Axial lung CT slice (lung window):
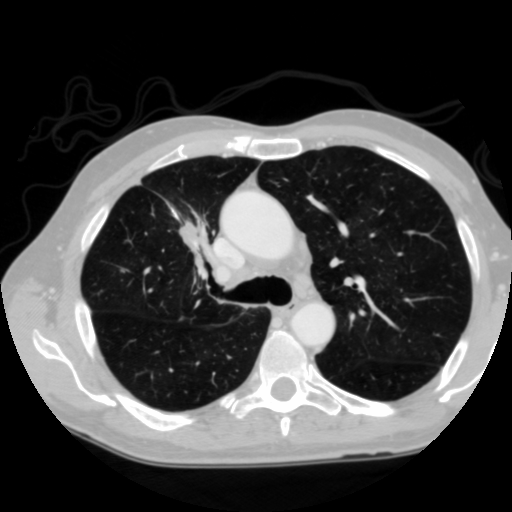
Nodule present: no